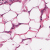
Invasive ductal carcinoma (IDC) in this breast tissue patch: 0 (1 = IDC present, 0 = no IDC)